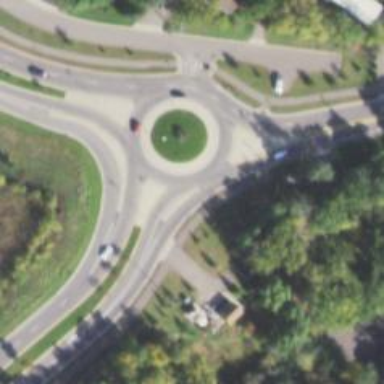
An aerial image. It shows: Tertiary road leading to roundabout junction.